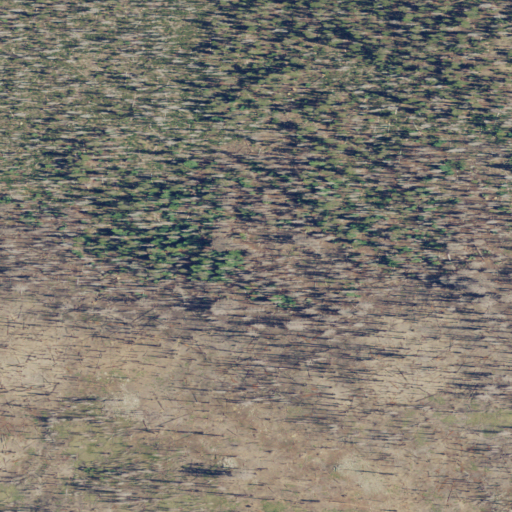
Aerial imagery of plain(s) in Oregon named Oregon Desert containing evergreen forest, grassland, and shrub